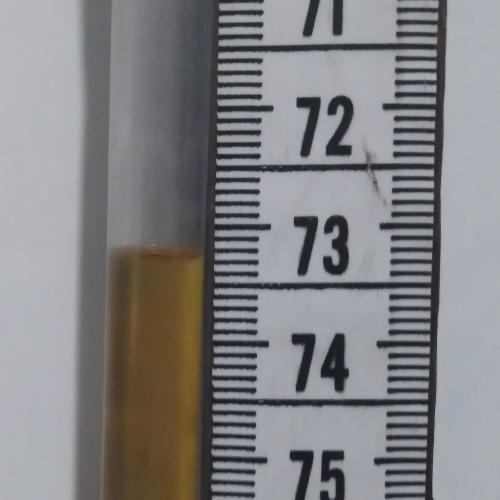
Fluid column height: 73.3 cm